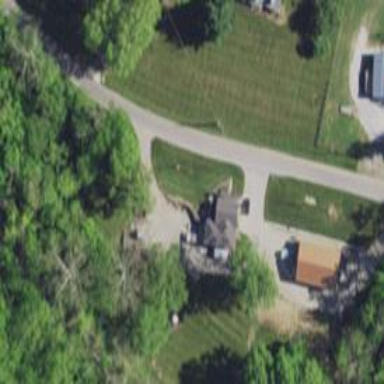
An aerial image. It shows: Driveway leading to service road.